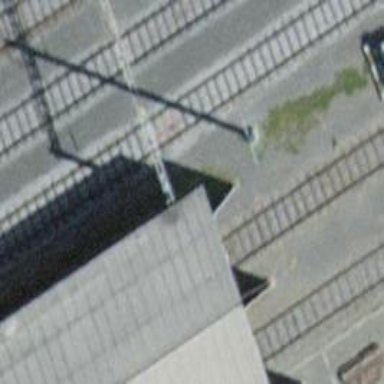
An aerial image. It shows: Railway yard in service.